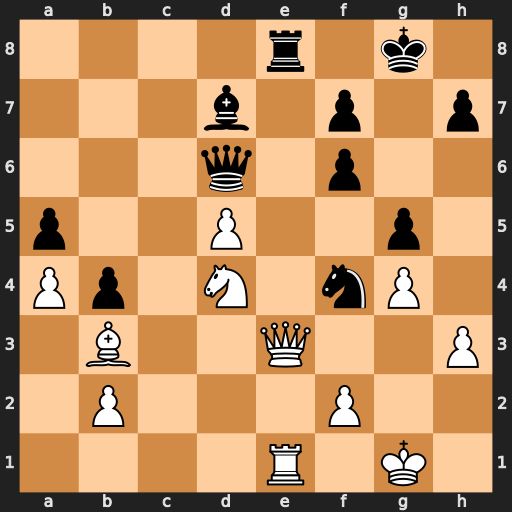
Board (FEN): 4r1k1/3b1p1p/3q1p2/p2P2p1/Pp1N1nP1/1B2Q2P/1P3P2/4R1K1
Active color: w
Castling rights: -
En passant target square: -
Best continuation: Qxe8+ Bxe8 Rxe8+ Qf8 Rxf8+